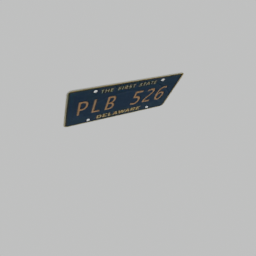
Label: mechanical